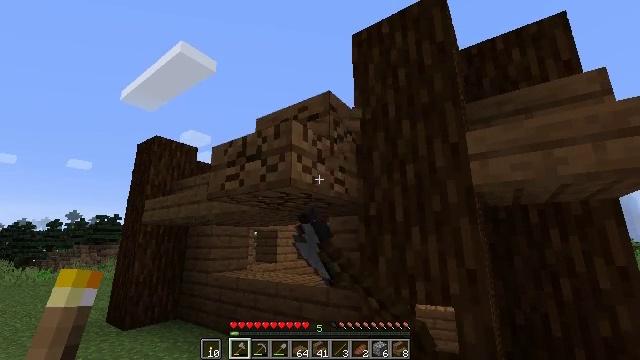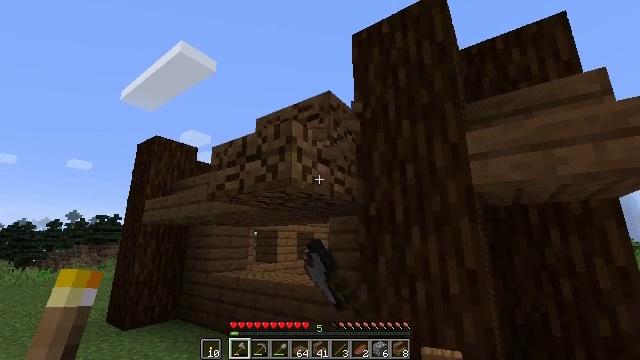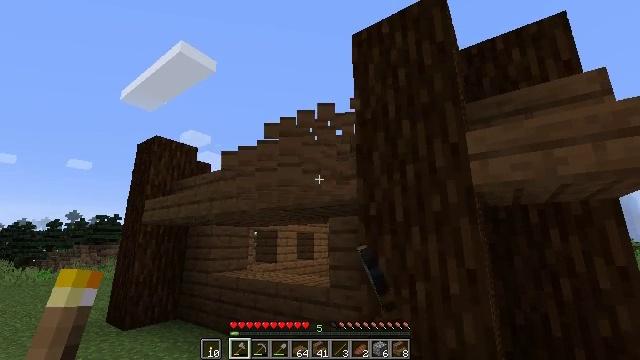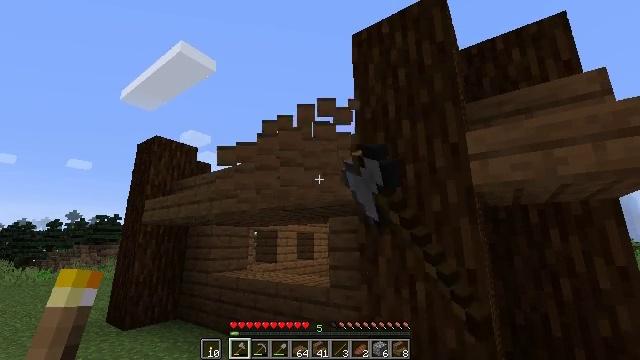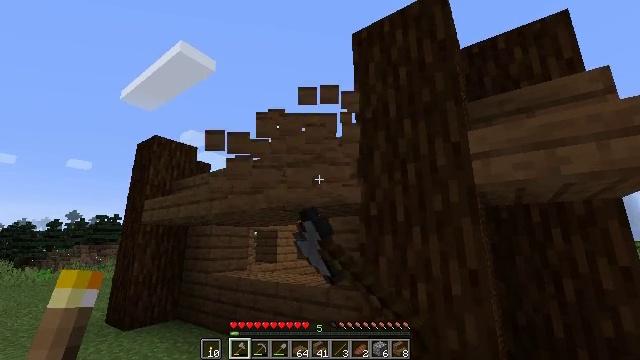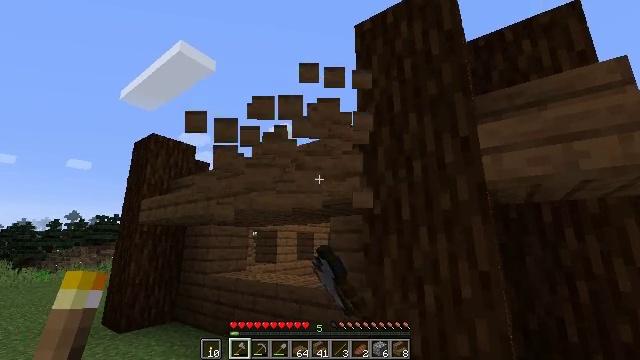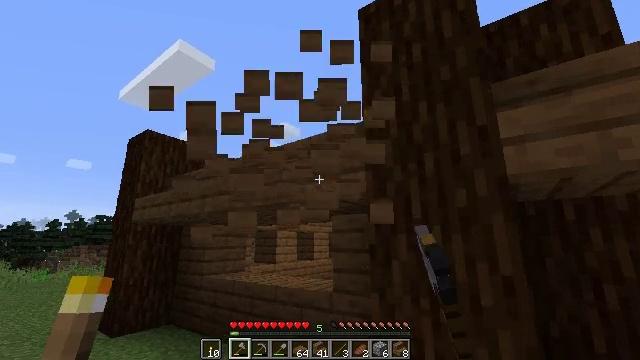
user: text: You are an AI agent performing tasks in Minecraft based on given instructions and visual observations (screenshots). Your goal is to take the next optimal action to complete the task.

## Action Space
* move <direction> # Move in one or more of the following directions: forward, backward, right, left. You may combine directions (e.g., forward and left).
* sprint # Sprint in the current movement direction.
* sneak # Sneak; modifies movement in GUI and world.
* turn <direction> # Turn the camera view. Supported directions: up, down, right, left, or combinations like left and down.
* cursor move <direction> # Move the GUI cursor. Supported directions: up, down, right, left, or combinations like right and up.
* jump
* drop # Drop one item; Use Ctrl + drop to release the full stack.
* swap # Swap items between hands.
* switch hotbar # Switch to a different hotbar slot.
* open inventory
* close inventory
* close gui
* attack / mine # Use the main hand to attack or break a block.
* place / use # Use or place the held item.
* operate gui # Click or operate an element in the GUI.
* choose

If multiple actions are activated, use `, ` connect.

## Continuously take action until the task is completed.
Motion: motion action
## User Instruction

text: Gather some spruce stairs into your inventory.
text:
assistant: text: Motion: attack / mine
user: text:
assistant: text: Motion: attack / mine
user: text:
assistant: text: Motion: attack / mine
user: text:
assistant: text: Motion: move forward, attack / mine
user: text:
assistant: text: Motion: move forward, attack / mine
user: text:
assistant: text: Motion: move forward, attack / mine
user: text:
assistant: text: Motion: attack / mine